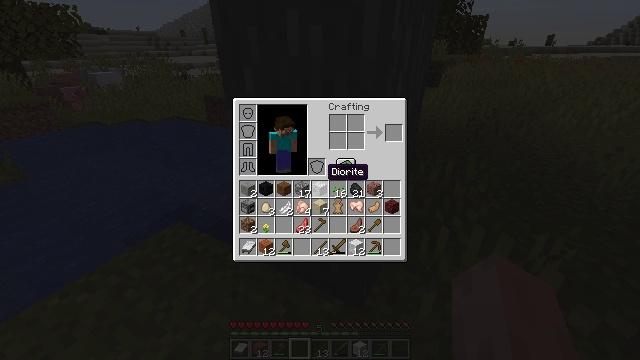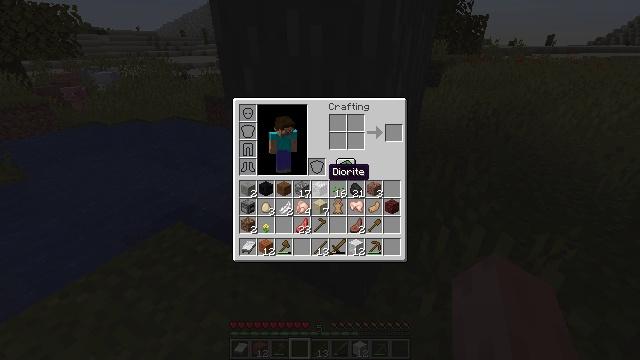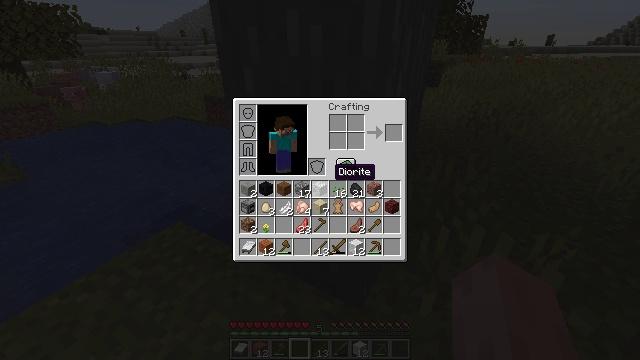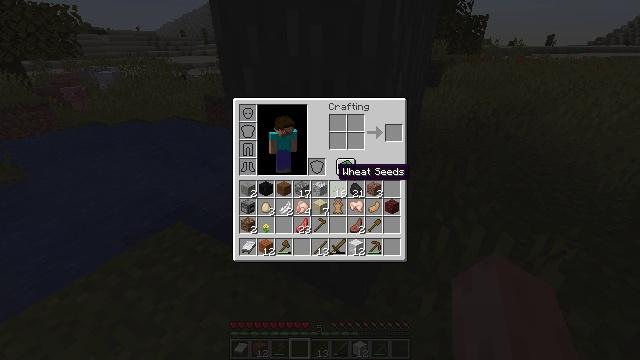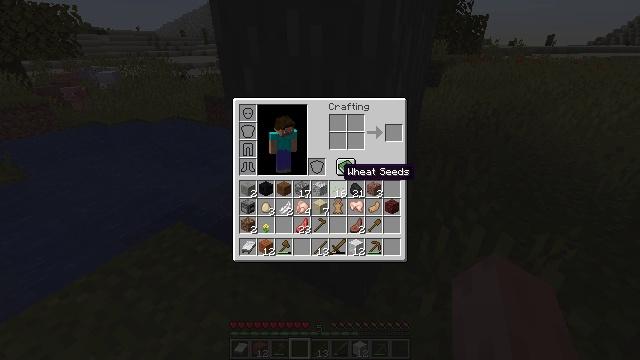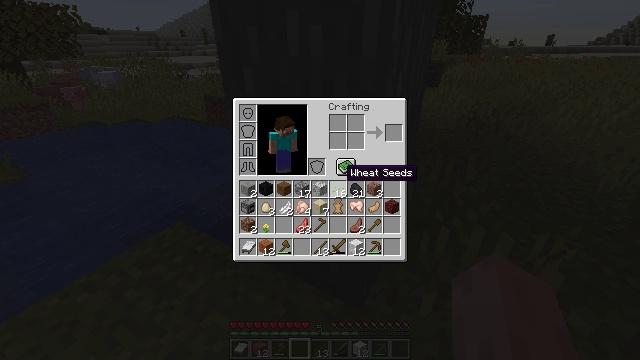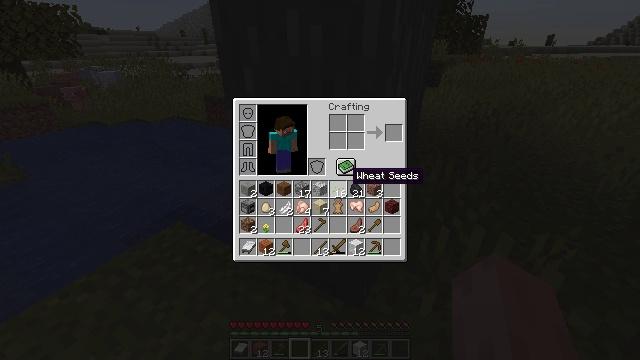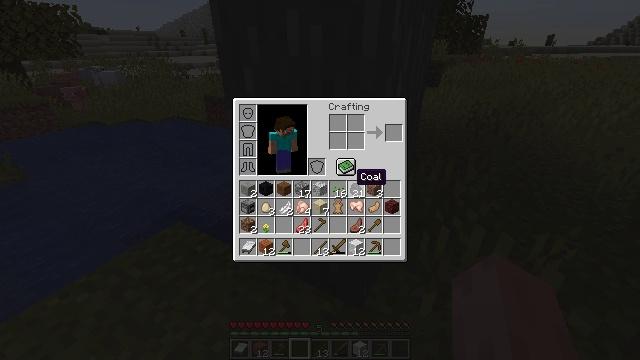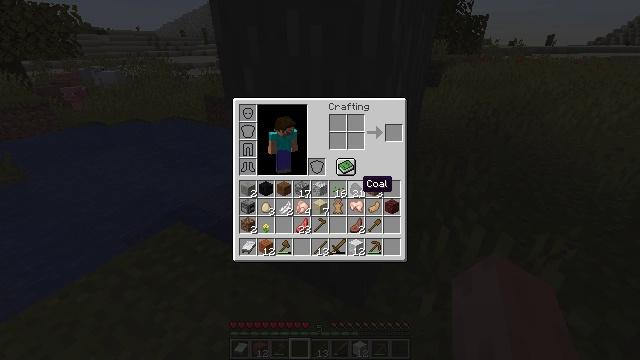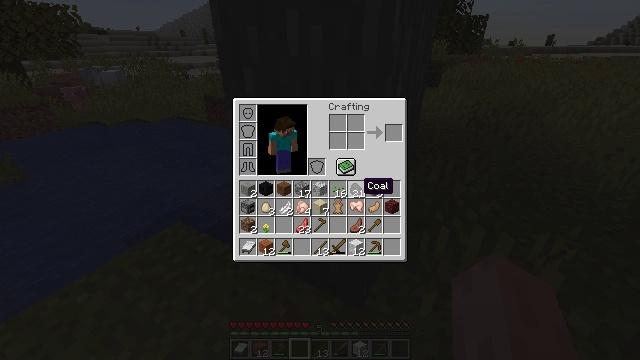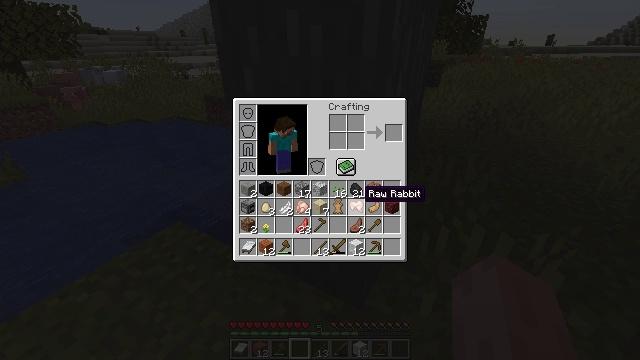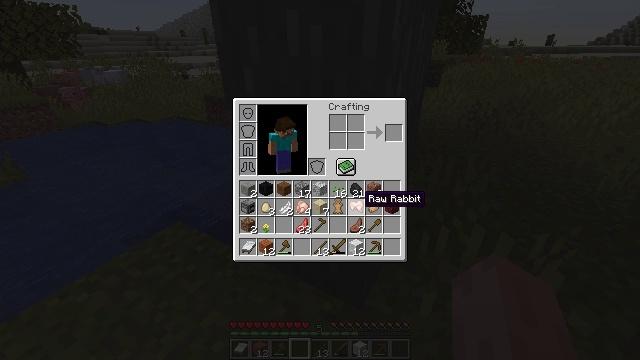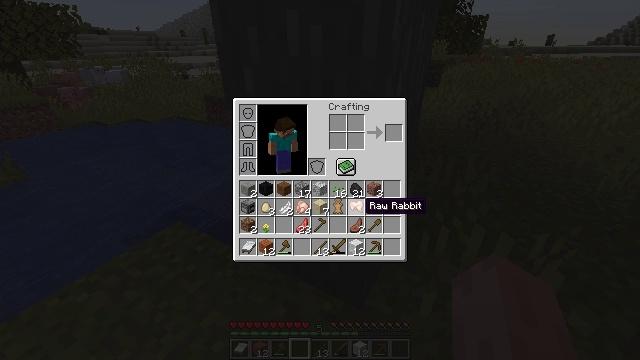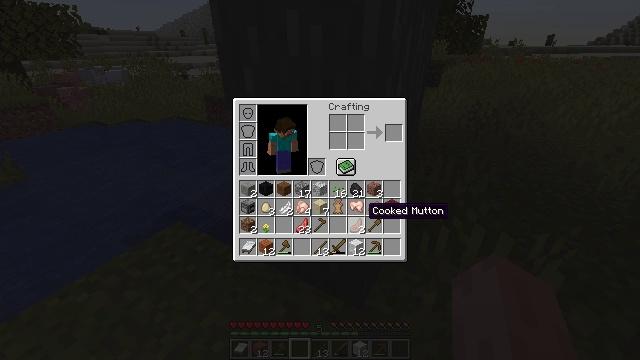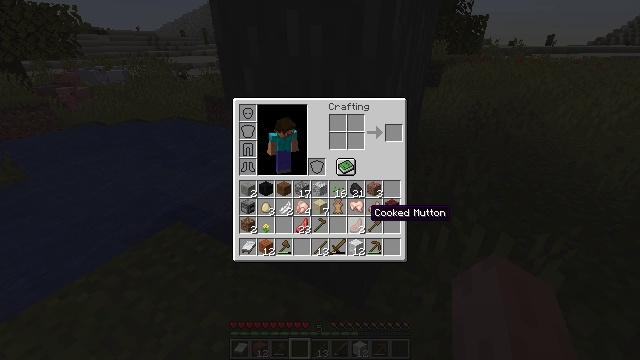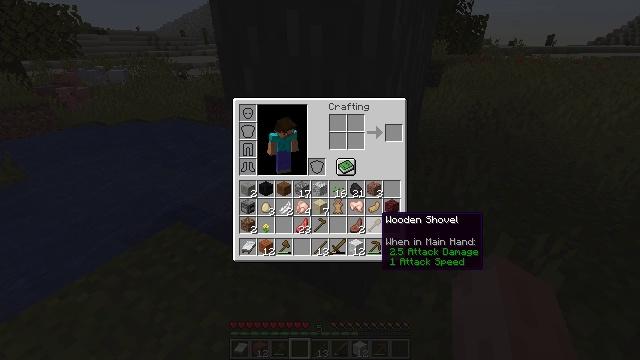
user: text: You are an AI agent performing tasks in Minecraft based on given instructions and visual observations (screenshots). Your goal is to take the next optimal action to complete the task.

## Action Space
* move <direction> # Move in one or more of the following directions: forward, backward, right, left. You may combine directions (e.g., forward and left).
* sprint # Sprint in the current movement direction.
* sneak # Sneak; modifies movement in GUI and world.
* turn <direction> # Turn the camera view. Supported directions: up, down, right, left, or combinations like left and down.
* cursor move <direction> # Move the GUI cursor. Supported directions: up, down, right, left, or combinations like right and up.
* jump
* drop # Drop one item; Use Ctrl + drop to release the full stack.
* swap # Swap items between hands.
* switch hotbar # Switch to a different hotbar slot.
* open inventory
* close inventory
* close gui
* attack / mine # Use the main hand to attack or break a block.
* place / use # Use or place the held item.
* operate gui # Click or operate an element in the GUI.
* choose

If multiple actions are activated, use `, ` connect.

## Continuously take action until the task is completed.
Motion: motion action
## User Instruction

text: Collect acacia logs by breaking the tree.
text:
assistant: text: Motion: no_op
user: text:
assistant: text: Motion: no_op
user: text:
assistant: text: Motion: no_op
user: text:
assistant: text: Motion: no_op
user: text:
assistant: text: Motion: no_op
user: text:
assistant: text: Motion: no_op
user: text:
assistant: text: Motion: no_op
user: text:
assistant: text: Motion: cursor move down
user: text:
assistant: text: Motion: no_op
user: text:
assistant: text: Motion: cursor move down
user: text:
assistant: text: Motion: no_op
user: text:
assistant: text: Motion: cursor move down
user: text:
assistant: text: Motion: no_op
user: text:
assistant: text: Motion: no_op
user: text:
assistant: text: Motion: cursor move right and down
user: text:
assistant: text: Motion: no_op
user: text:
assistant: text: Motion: no_op
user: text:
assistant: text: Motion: no_op
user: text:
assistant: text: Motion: no_op
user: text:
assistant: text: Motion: no_op
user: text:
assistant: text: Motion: no_op
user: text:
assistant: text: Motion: no_op
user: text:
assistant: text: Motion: no_op
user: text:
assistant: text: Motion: cursor move left
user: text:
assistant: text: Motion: cursor move left
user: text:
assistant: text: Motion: cursor move left
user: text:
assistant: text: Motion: cursor move left
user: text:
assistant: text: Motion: cursor move left
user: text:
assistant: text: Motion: no_op
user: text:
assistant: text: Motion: no_op